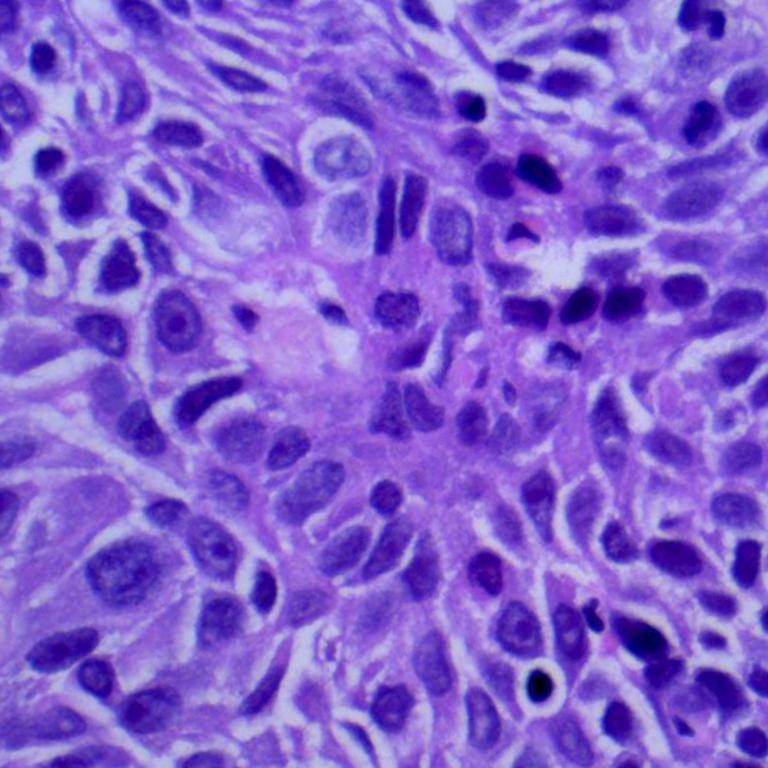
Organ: lung
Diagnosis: squamous carcinomas